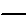
Label: line